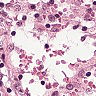
Metastatic tissue present: no